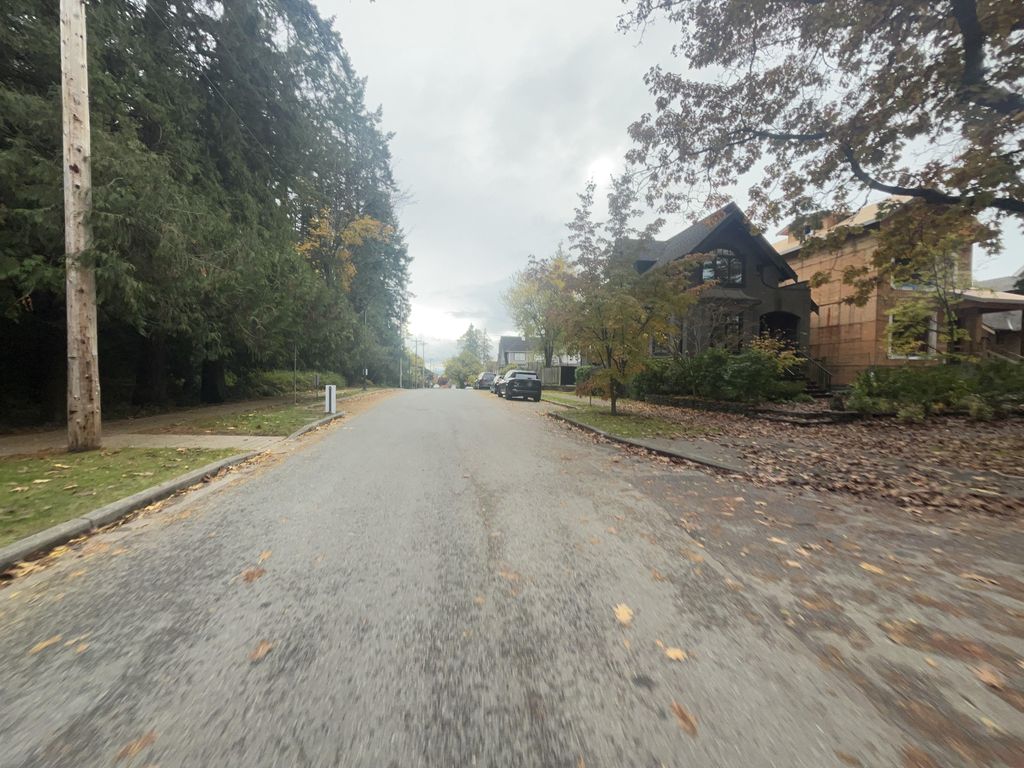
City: vancouver